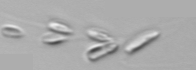
Label: Dinobryon